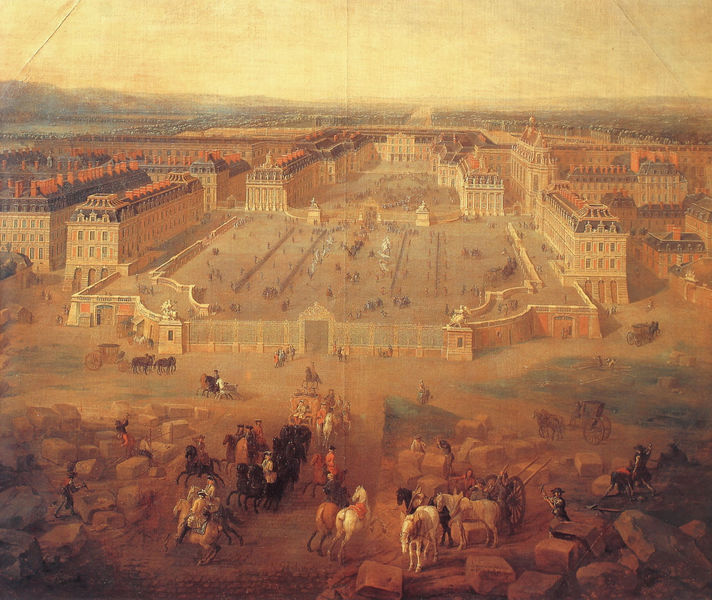
Titel: Versailles, Bau des Schlosses
Künstler: Pierre-Denis Martin
Institution: Versailles, Musée National de Versailles et de Trianon
Schlagwörter: felsen, gemälde, himmel, wasser, gelb, menschen, stadt, braun, männer, strasse, anlage, gebäude, hunde, park, rot, schloss, tiere, zaun, menge, barock, steine, öl, horizont, häuser, kamine, karren, pferd, pferde, reiter, schornstein, garten, fassaden, perspektive, dächer, giebel, mauer, schornsteine, dunst, hof, kutsche, kutschen, platz, hafen, wagen, krieg, schlacht, trümmer, soldaten, tor, befestigung, groß, heer, quader, mauern, residenz, mittelalter, krieger, pferdekutschen, stadtmauer, äuser, lager, bauwerk, versailles, pferdekutsche, seitenflügel, sichtachse, blöcke, tross, reiterei, mannheim, felsblöcke, stadtmauern